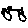
Label: circle